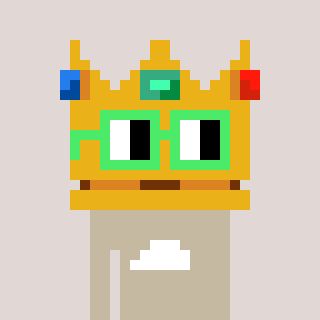
a pixel art character with square light green glasses, a crown-shaped head and a bege-colored body on a warm background